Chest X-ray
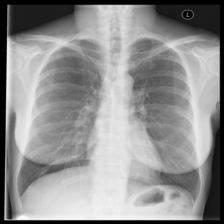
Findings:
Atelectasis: negative
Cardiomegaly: negative
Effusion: negative
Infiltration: negative
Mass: negative
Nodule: negative
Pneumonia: negative
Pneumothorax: negative
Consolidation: negative
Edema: negative
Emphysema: negative
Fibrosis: negative
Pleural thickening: negative
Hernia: negative